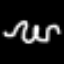
Label: squiggle